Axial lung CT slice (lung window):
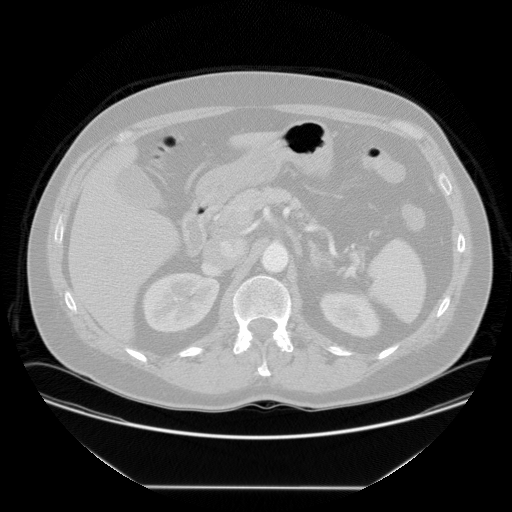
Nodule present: no